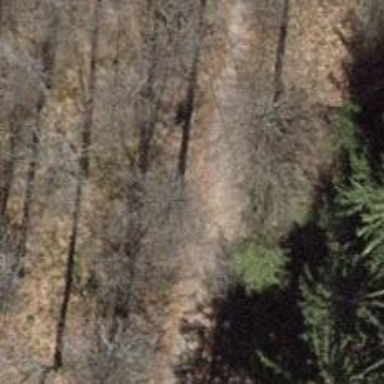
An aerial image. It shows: Dirt path.